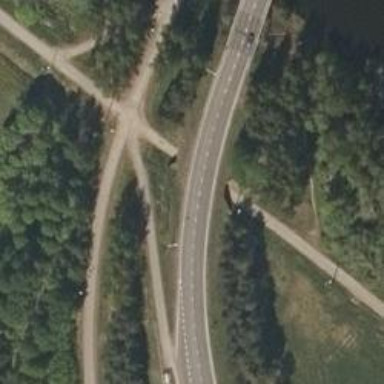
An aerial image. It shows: Secondary road with asphalt surface and embankment.